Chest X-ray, AP view. Patient: 24 years old, sex M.
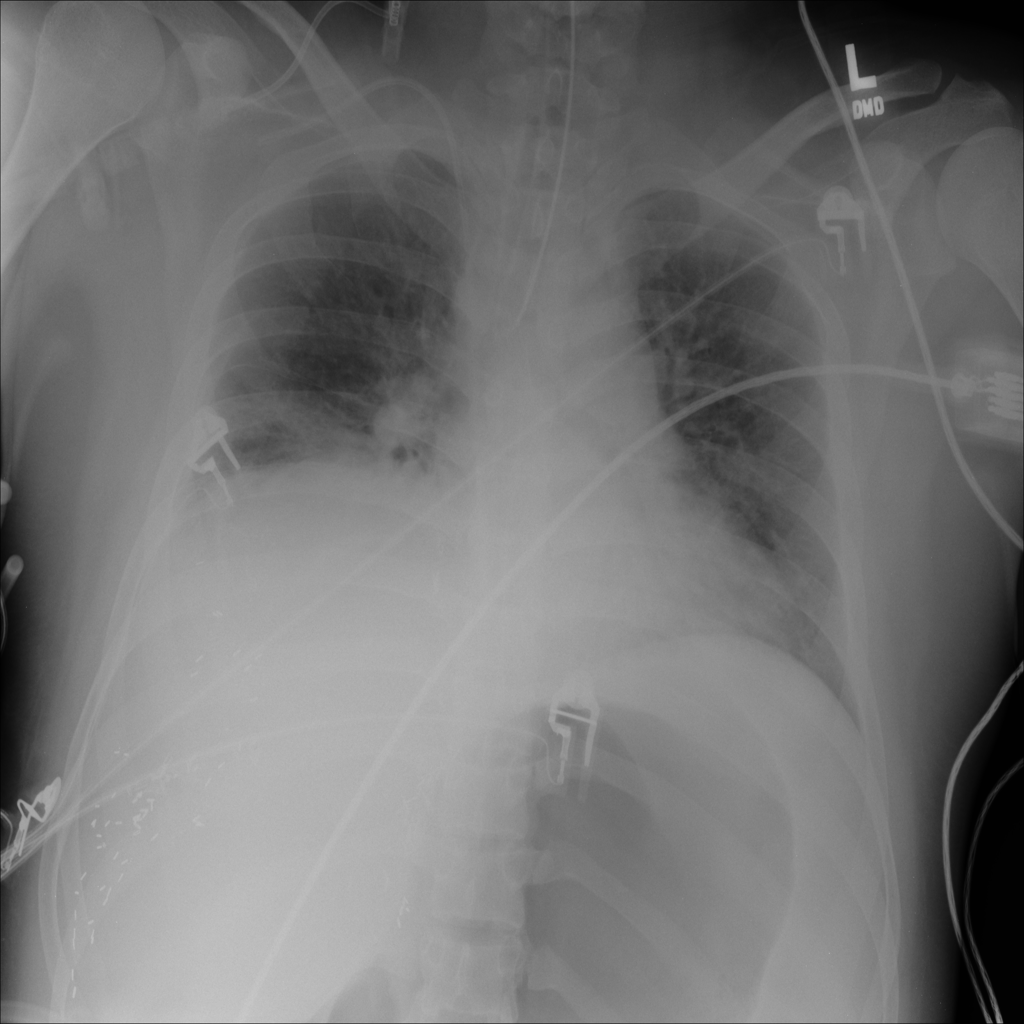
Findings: No Finding